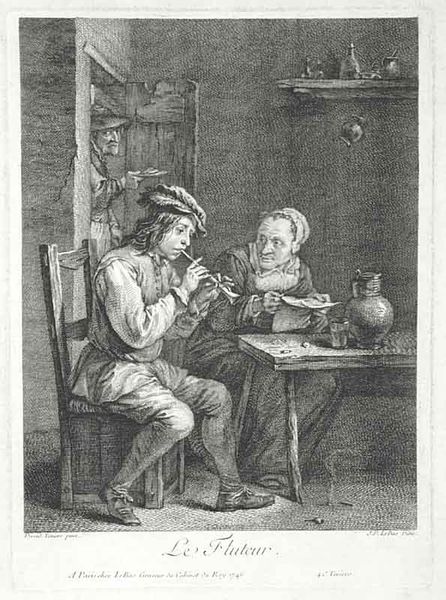
Titel: Le Fluteur
Künstler: Jacques-Philippe Lebas
Standort: Karlsruhe
Institution: Staatliche Kunsthalle Karlsruhe
Schlagwörter: mann, schatten, wasser, weiß, menschen, frau, glas, grau, hell, hintergrund, holz, hut, männer, profil, raum, schwarz, stuhl, tisch, tür, vordergrund, zimmer, blick, haus, haube, alt, bart, flasche, hemd, hose, kappe, mütze, regal, wand, alte, gesicht, kleidung, teller, holland, innenraum, instrument, signatur, tischbein, haare, mantel, innen, mutter, paar, personen, vater, blatt, musik, musiker, locken, bauern, genre, kanne, krug, stillleben, vase, beine, topf, bein, magd, schrift, papier, wohnzimmer, ecke, lehne, perspektive, spieler, zwei, alter mann, schuhe, üben, übung, mauer, grafik, graphik, französisch, essen, spielen, pfeife, rauchen, zigarre, lesen, musikinstrument, notenblatt, stube, kammer, junge, tor, becher, alter, knabe, unterschrift, zettel, fuss, brett, druck, schwarz-weiß, radierung, stich, titel, text, niederländisch, würfel, flöte, karaffe, besuch, junger mann, zigarette, brief, brieg, greisin, lernen, kupferstich, alte frau, flöten, sohn, mörser, flötenspieler, der, klang, riss, bord, kruf, trist, wandbord, mörtel, les, frankreihc, inschift, fremder, le fluteur, tisch$, flötitst, enteller, flöte vase, tischh stuhl, omusik, der flöter